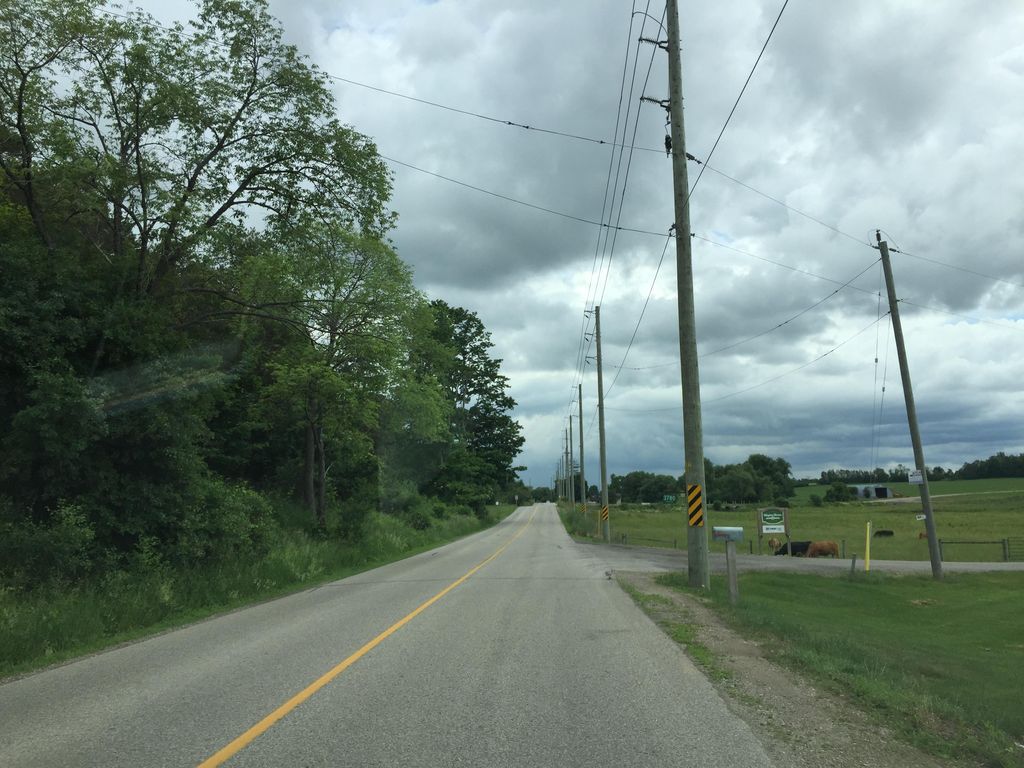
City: kitchener-waterloo